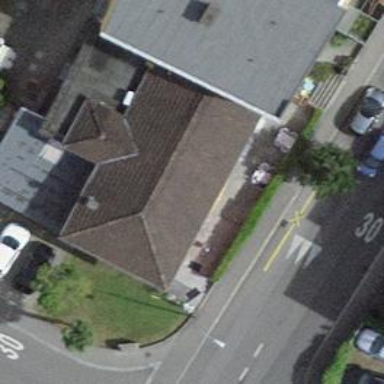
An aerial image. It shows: Cafe.